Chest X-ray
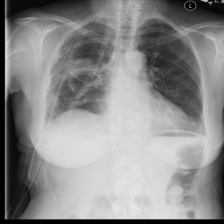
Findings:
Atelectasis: negative
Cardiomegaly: negative
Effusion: positive
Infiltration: negative
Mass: negative
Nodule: positive
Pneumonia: negative
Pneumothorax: positive
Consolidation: negative
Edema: negative
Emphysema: negative
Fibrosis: negative
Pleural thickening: negative
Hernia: negative